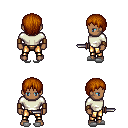
a pixel art fantasy rpg character, male body template, human, dark skin, white long-sleeve shirt, gold greaves, brunette plain hairstyle, leather bracers, white slippers, dagger, four views (front, back, left, right), 2x2 character sprite sheet, small pixel art, hard edges, no anti-aliasing